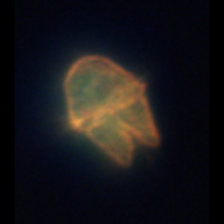
Taxon: Akashiwo
Group: Dinoflagellates